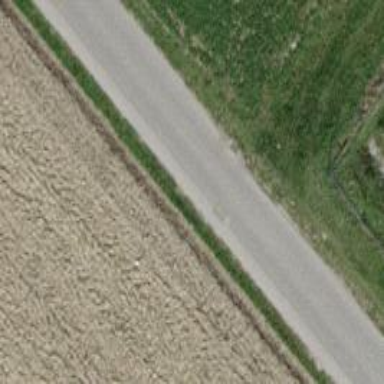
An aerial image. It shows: Unclassified road with asphalt surface.